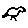
Label: bird